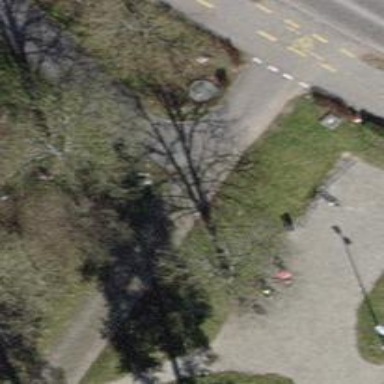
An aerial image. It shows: Asphalt cycleway.